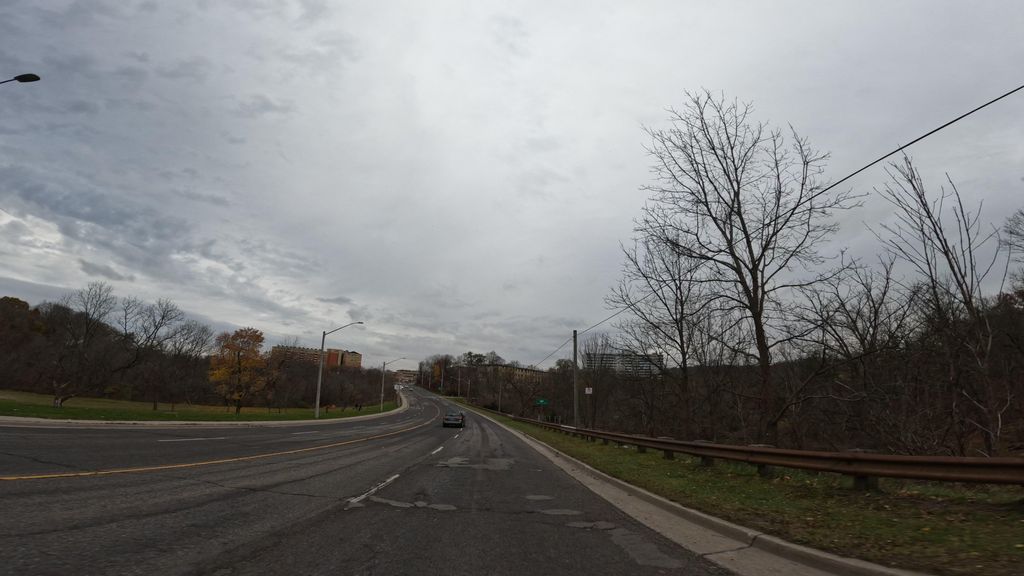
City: hamilton